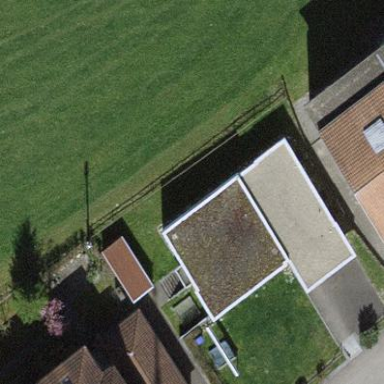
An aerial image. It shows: Kindergarten building.